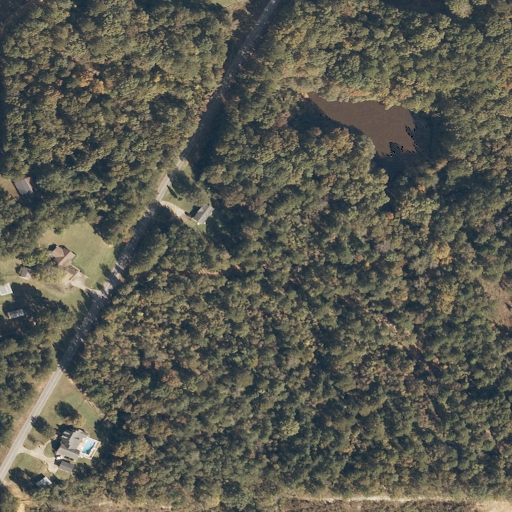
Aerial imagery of mountain in Mississippi named Noxubee Hills containing mixed forest, deciduous forest, open development, low intensity development, pasture, shrub, evergreen forest, and open water